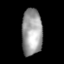
Tissue: lung
Cell type: Epithelial cells
Senescence score: 0.1904
Nuclear area (px): 949
Mean DAPI intensity: 155.358